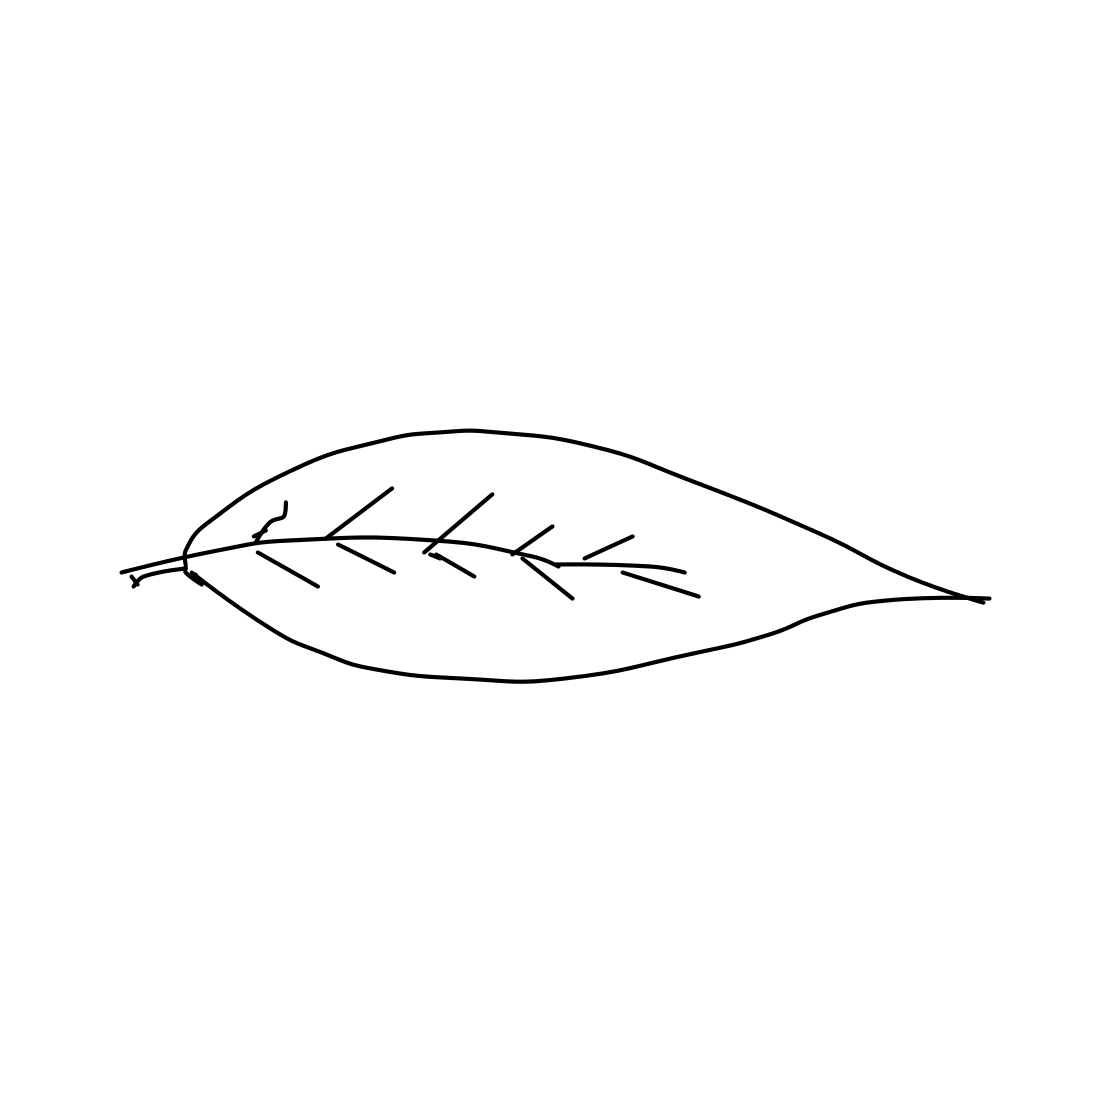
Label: leaf